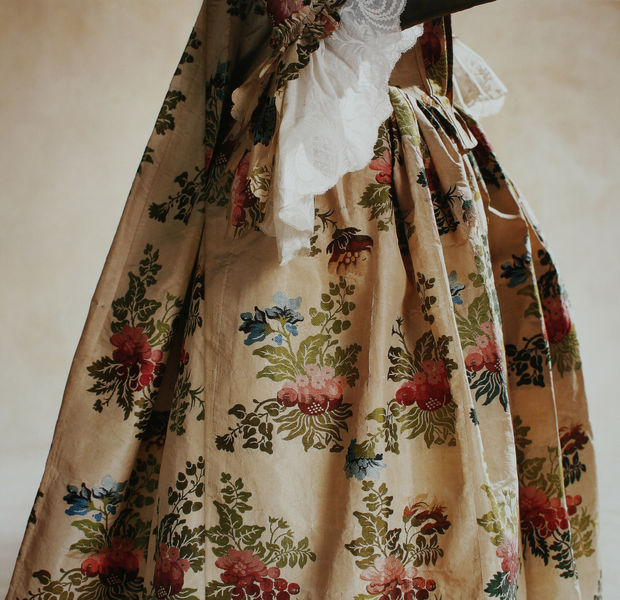
Titel: Kleid (Robe à la francaise) - Detail
Standort: Kyoto (Japan)
Institution: Kyoto Costume Institute
Schlagwörter: blau, blätter, weiß, gelb, grün, ausschnitt, blume, blumen, bunt, frau, hell, hintergrund, kleid, licht, blüte, blüten, rot, beige, mode, muster, rock, schleife, falten, kleidung, leinen, spitze, ärmel, bild, vorhang, spiegelung, gewand, kostüm, stickerei, stoff, rosa, seide, schleppe, sitze, creme, farben, weis, falte, detail, glanz, floral, seitenansicht, robe, rüsche, rüschen, foto, fotografie, hautfarbe, blumenmuster, hinten, druck, brokat, biedermeier, gerafft, baumwolle, kostbar, teil, damenkleid, detailansicht, frauenkleid, oberbekleidung, velour, kostim, abgehängt, rärmel